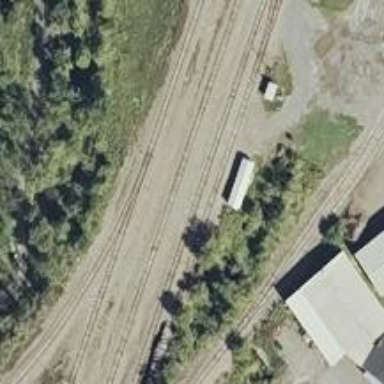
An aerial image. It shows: Railway siding for service.